Question: in a quite complex Layout I need to have 4 SeekBars and one Button in a row. The ratio of the space should result in 7:1.
The layout tree looks like that:
'''
<LinearLayout>
<RelativeLayout
android:layout_width="match_parent"
android:layout_height="wrap_content" >
<LinearLayout
android:layout_width="match_parent"
android:layout_height="wrap_content" >
<TableLayout
android:layout_weight="7"
android:layout_width="0dp"
android:layout_height="match_parent" >
<TableRow
android:layout_width="match_parent"
android:layout_height="wrap_content" >
<SeekBar
android:layout_width="match_parent"
android:layout_height="wrap_content" />
</TableRow>
<!--- 3 more SeekBar, one table row each -->
</TableLayout>
<TableLayout
android:layout_weight="1"
android:layout_width="0dp"
android:layout_height="match_parent" >
<TableRow
android:layout_width="match_parent"
android:layout_height="wrap_content" >
<Button
android:layout_weight="1"
android:layout_width="0dp"
android:layout_height="match_parent"
android:text="O_" />
</TableRow>
</TableLayout>
</LinearLayout>
'''
Sorry if that code looks messy but I hope you get the basic idea as I think the problem will just be a simple value to edit.
As you can see on the picture, the layout bounds get drawn correctly to the button, but the SeekBars just stays tiny.

Thanks a lot in advance for you help, I hope I described the problem enough.
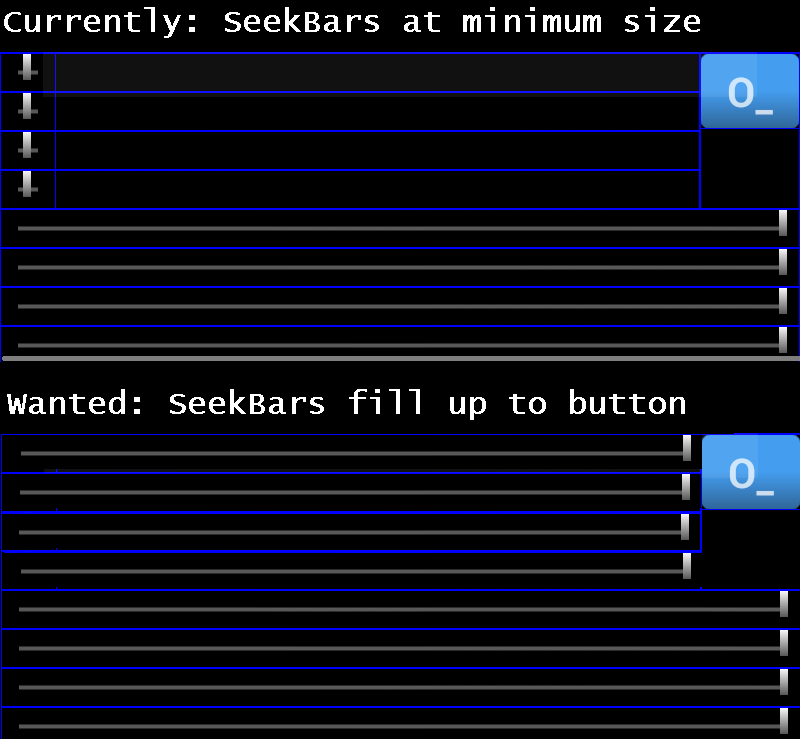
Answer: add the following to 'seekbar' and it should work fine
'android:layout_weight="1"'
here is the complete code that i tested and worked fine
'''
<LinearLayout xmlns:android="http://schemas.android.com/apk/res/android"
android:orientation="vertical"
android:layout_width="match_parent"
android:layout_height="match_parent">
<LinearLayout
android:layout_width="match_parent"
android:layout_height="wrap_content">
<TableLayout
android:layout_weight="7"
android:layout_width="0dp"
android:layout_height="match_parent">
<TableRow
android:layout_width="match_parent"
android:layout_height="wrap_content">
<SeekBar
android:layout_width="match_parent"
android:layout_weight="1"
android:layout_height="wrap_content" />
</TableRow>
<!--- 3 more SeekBar, one table row each -->
</TableLayout>
<TableLayout
android:layout_weight="1"
android:layout_width="0dp"
android:layout_height="match_parent">
<TableRow
android:layout_width="match_parent"
android:layout_height="wrap_content">
<Button
android:layout_weight="1"
android:layout_width="0dp"
android:layout_height="match_parent"
android:text="O_" />
</TableRow>
</TableLayout>
</LinearLayout>
</LinearLayout>
'''